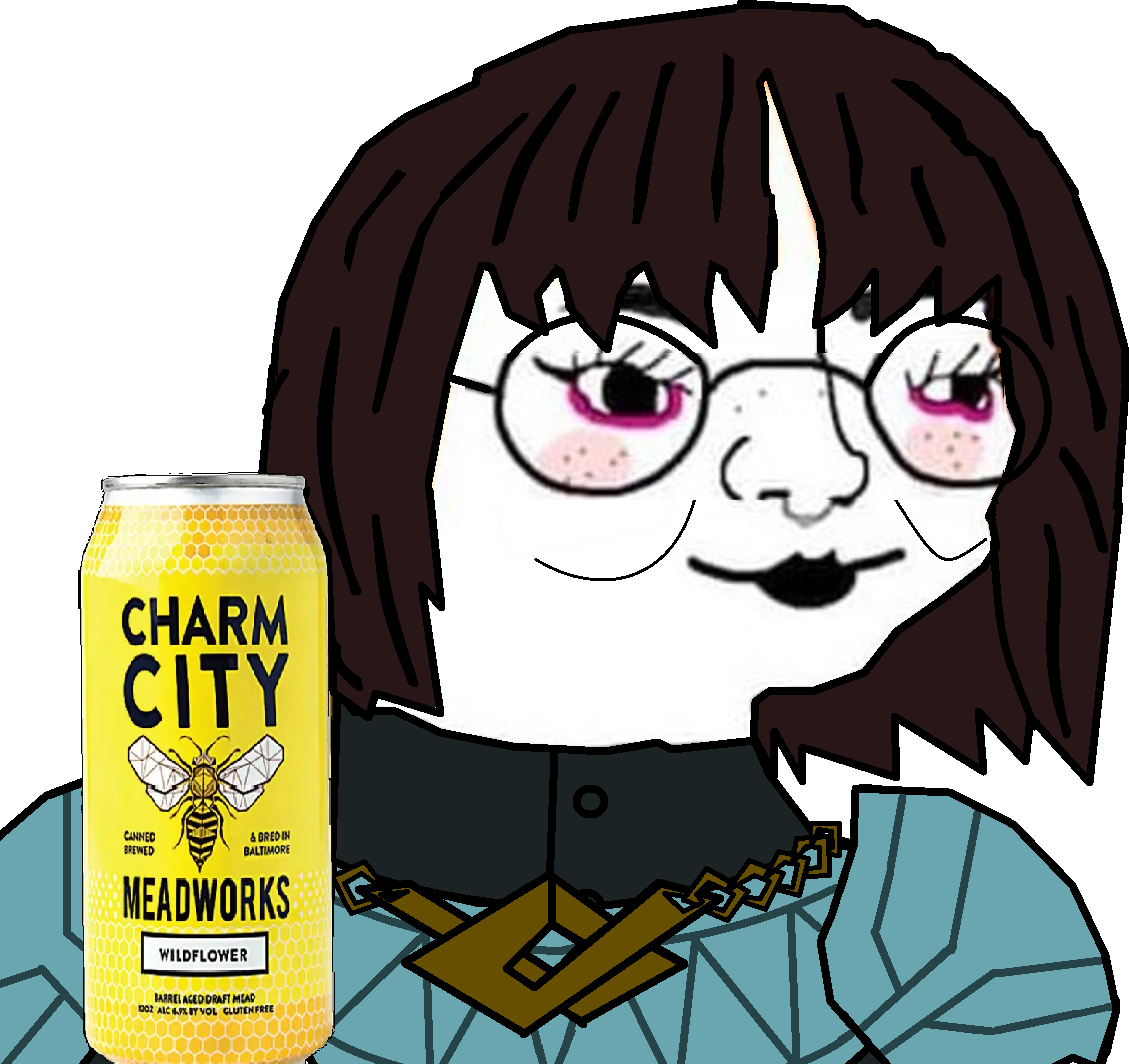
Label: 5_Arthoe